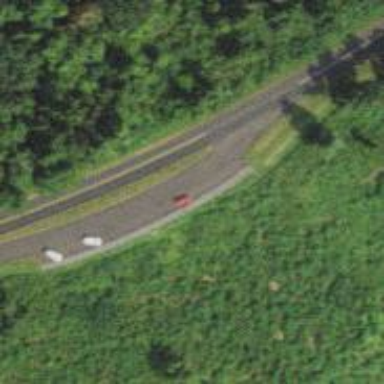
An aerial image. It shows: Scenic view of asphalt service road.